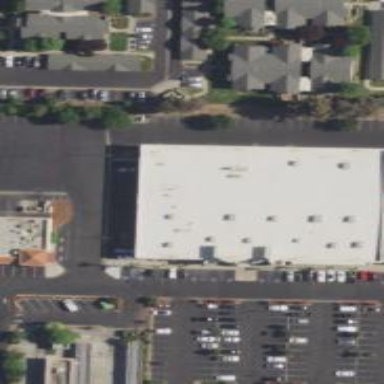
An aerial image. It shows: Building that houses fitness center.